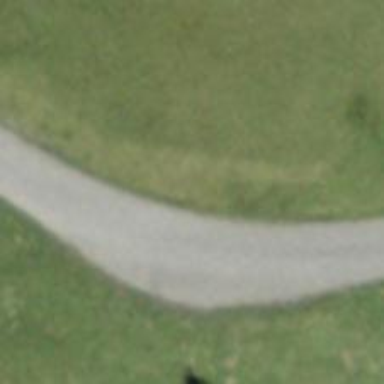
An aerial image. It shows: Passing place on the road.